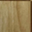
Piece: xx